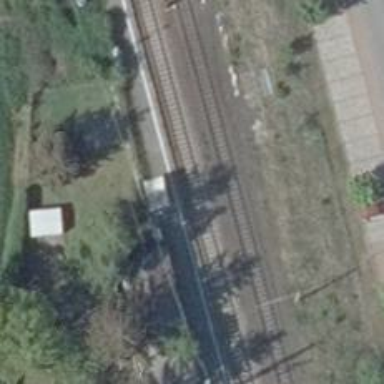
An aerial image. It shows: Stop position for public transport on the railway.